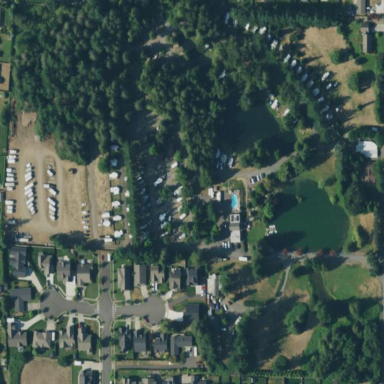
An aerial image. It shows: Campsite designated for tourism.